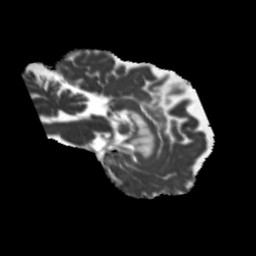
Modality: MD
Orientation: sagittal
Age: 46
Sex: female
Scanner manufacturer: siemens
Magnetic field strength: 3 T
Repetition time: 5.25 s
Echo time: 0.08 s